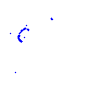
Particle: proton